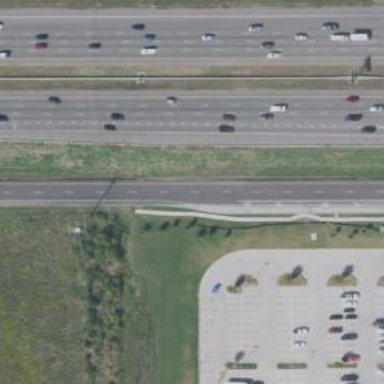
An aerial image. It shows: Secondary road with frontage road.